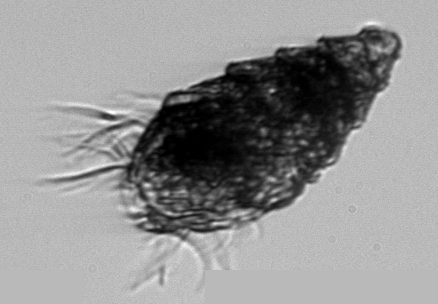
Label: Laboea_strobila